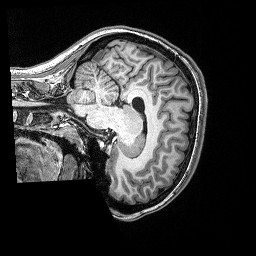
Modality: T1w
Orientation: sagittal